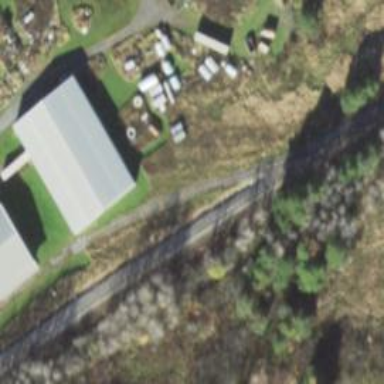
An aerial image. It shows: Disused railway spur service.